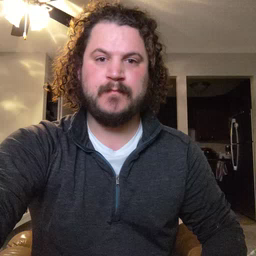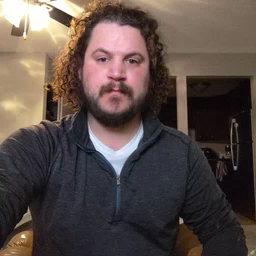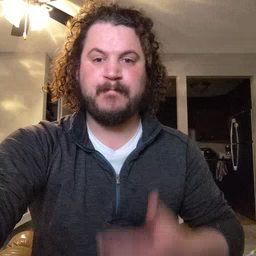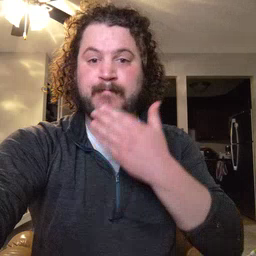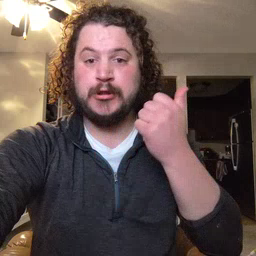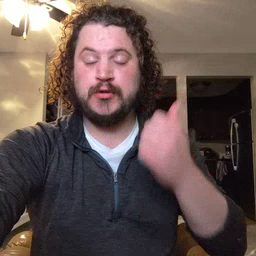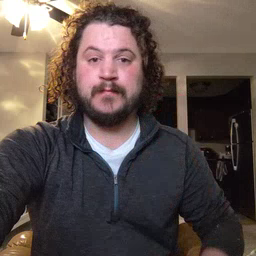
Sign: better